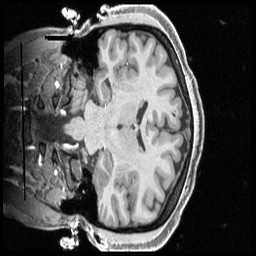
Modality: T1w
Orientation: coronal
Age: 21
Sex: female
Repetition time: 2.4 s
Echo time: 0.00222 s